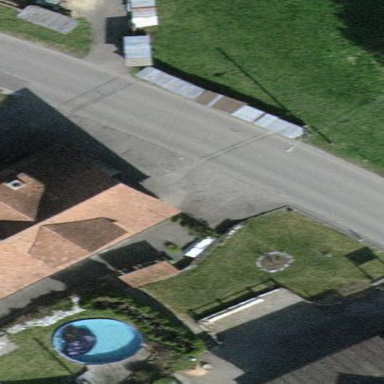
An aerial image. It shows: Terrace building.